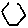
Label: hexagon